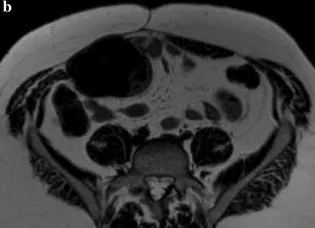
The corresponding MRI after 7 months of treatment with tamoxifen. Show decrease in size and T2 signal.
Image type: radiology (mri)